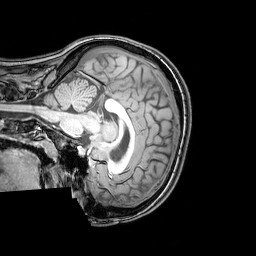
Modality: T1w
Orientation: sagittal
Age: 22
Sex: female
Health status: healthy
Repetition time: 0.081 s
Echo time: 0.037 s